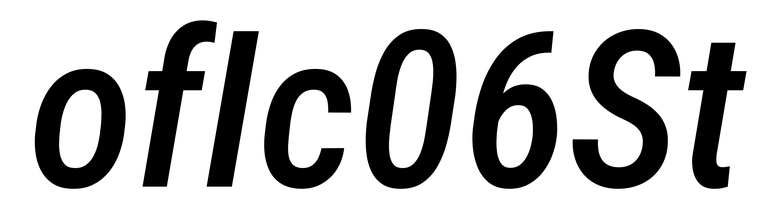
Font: Roboto-Italic_Condensed_Medium_Italic